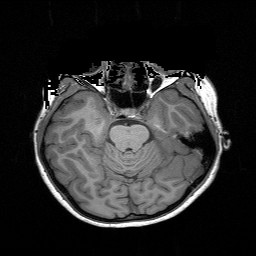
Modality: T1w
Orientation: coronal